Question: I'm using a rich calendar control with manual suggestions enabled, and a date string of "dd MMM yyyy". Something like:
'''
<rich:calendar id="calStartDateTime" label="Test Calendar"
popup="true" datePattern="dd MMM yyyy" />
'''
Our QA department found an odd little quirk. If you type a date with the month in all caps, like "15 MAR 2011", and then popup the calendar control, the calendar trips out. It displays "undefined" for the month and "NaN" for the year, and the days of the month are filled in from 1 to 42.

I haven't found this bug reported anywhere, but it's possible I'm not searching for it right. Can anyone suggest a fix or workaround? We're using RichFaces 3.3.1.GA, and it would be difficult for us to change that at this moment.
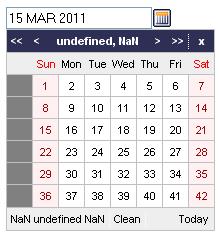
Answer: OK, I finally figured it out. There's a bug in the JavaScript included in calendar.js with RichFaces 3.3.1. The parseDate() function splits the input string into year, month, and day pieces using a regular expression it builds up from the date pattern and the list of short months, (Jan|Feb|Mar ...). However, it runs the RE in case-insensitive mode. So the month piece can come back as "MAR", for example. It then calls a getMonthByLabel() function to convert the month to a number, but the string compares that does are case sensitive, so we get a failure to parse the month that doesn't cause a general failure of the parseDate() function, and everything goes off the rails.
It looks like it got fixed by RichFaces 3.3.3.Final though.
3.3.1.GA:
'''
Richfaces.Calendar.getMonthByLabel = function(monthLabel, monthNames) {
var i = 0;
while (i < monthNames.length)
if (monthNames[i] == monthLabel)
return i;
else
i++;
};
'''
3.3.3.Final:
'''
Richfaces.Calendar.getMonthByLabel = function (monthLabel, monthNames) {
var toLowerMonthLabel = monthLabel.toLowerCase();
var i = 0;
while (i < monthNames.length) {
if (monthNames[i].toLowerCase() == toLowerMonthLabel) {
return i;
}
i++;
}
};
'''